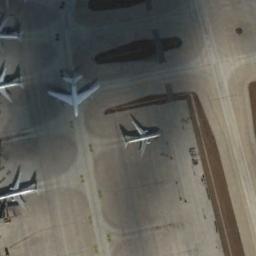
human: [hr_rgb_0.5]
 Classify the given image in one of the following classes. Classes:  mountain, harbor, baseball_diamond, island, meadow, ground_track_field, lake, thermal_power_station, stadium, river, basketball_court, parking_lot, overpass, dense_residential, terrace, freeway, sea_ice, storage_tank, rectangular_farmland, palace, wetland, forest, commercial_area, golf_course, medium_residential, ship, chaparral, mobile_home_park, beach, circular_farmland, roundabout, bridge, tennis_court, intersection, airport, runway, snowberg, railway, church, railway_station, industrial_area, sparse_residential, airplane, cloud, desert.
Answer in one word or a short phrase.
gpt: airplane